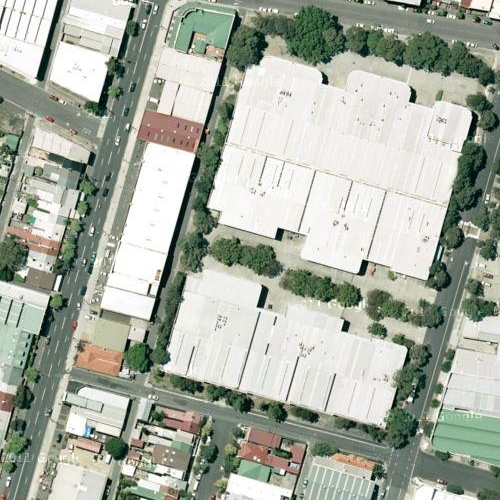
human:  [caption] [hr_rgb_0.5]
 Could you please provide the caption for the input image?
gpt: There are many white buildings in the industrial area with a crossroad in the middle .

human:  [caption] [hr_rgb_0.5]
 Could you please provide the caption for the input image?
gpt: An industrial area with many white buildings and a crossroad in the middle .

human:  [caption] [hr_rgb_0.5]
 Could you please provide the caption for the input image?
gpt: Many white buildings in the industrial area while some roads go through this area .

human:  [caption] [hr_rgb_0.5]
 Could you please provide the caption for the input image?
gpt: A crossroad is in the middle of the industrial area .

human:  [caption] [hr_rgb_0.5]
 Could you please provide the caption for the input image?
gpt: An industrial area with many white buildings and some roads go through .